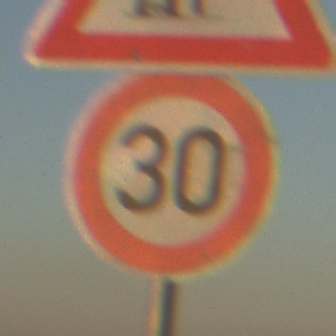
Verkehrszeichen: Geschwindigkeit30
Zusatzzeichen oben: UnzureichendesLichtraumprofil
Umgebung: Outdoor, Nature
Tageszeit: SunriseSunset
Wetter: Clear
Licht: Natural
Jahreszeit: NotSpecified
Kontrast: HighContrast